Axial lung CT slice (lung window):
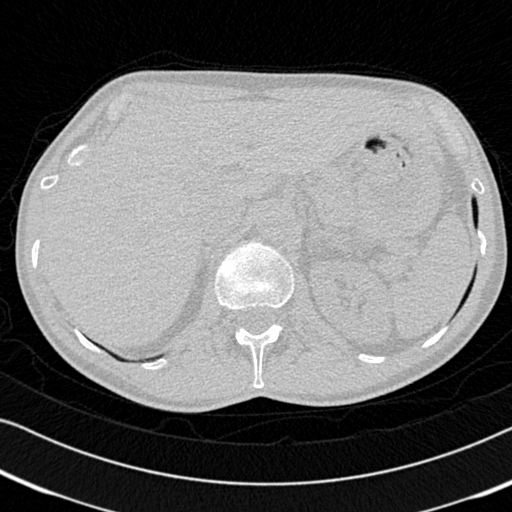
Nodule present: no